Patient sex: F
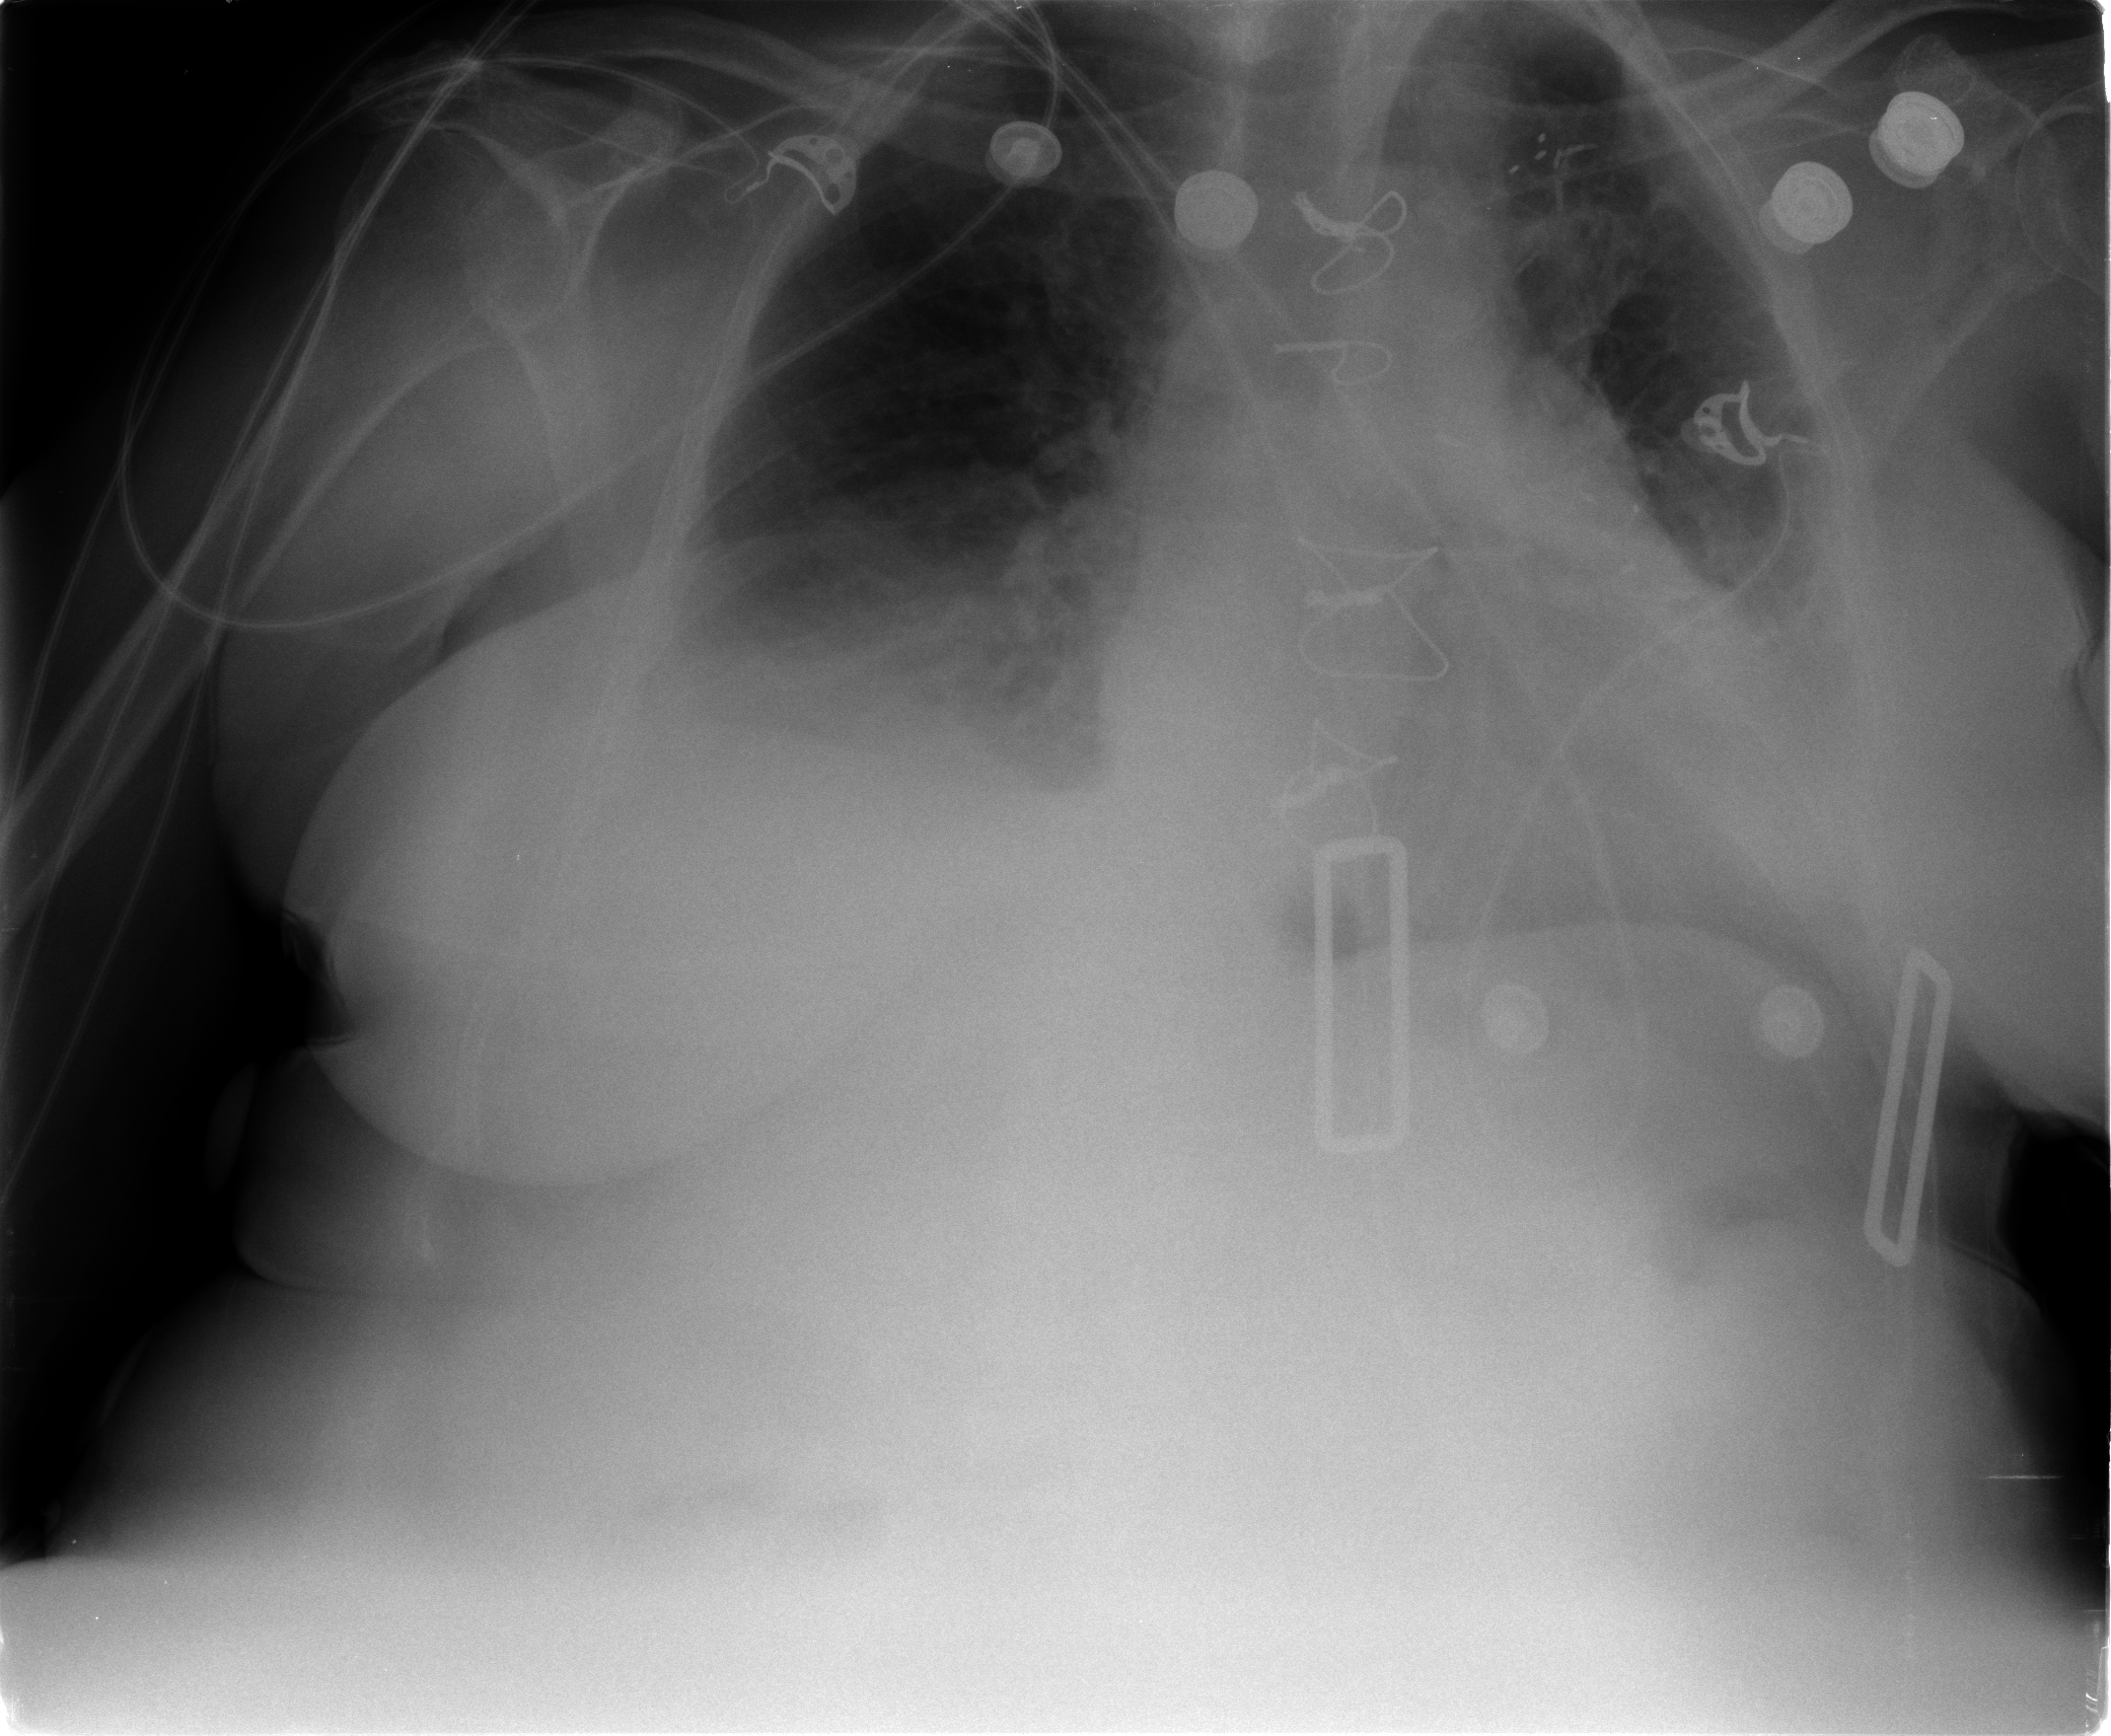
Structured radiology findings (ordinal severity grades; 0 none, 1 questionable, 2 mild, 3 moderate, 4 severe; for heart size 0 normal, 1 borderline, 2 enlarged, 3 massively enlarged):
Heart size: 2
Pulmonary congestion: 2
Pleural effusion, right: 2
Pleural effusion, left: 2
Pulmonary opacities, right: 0
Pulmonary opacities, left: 0
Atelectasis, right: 2
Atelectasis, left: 2